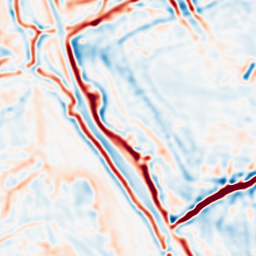
Category: multiscale
Decomposition family: log
Decomposition parameters: sigma: 3
Upsampling method: bilinear
Upsampling parameters: scale: 8
Upsampling scale: 8